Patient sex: F
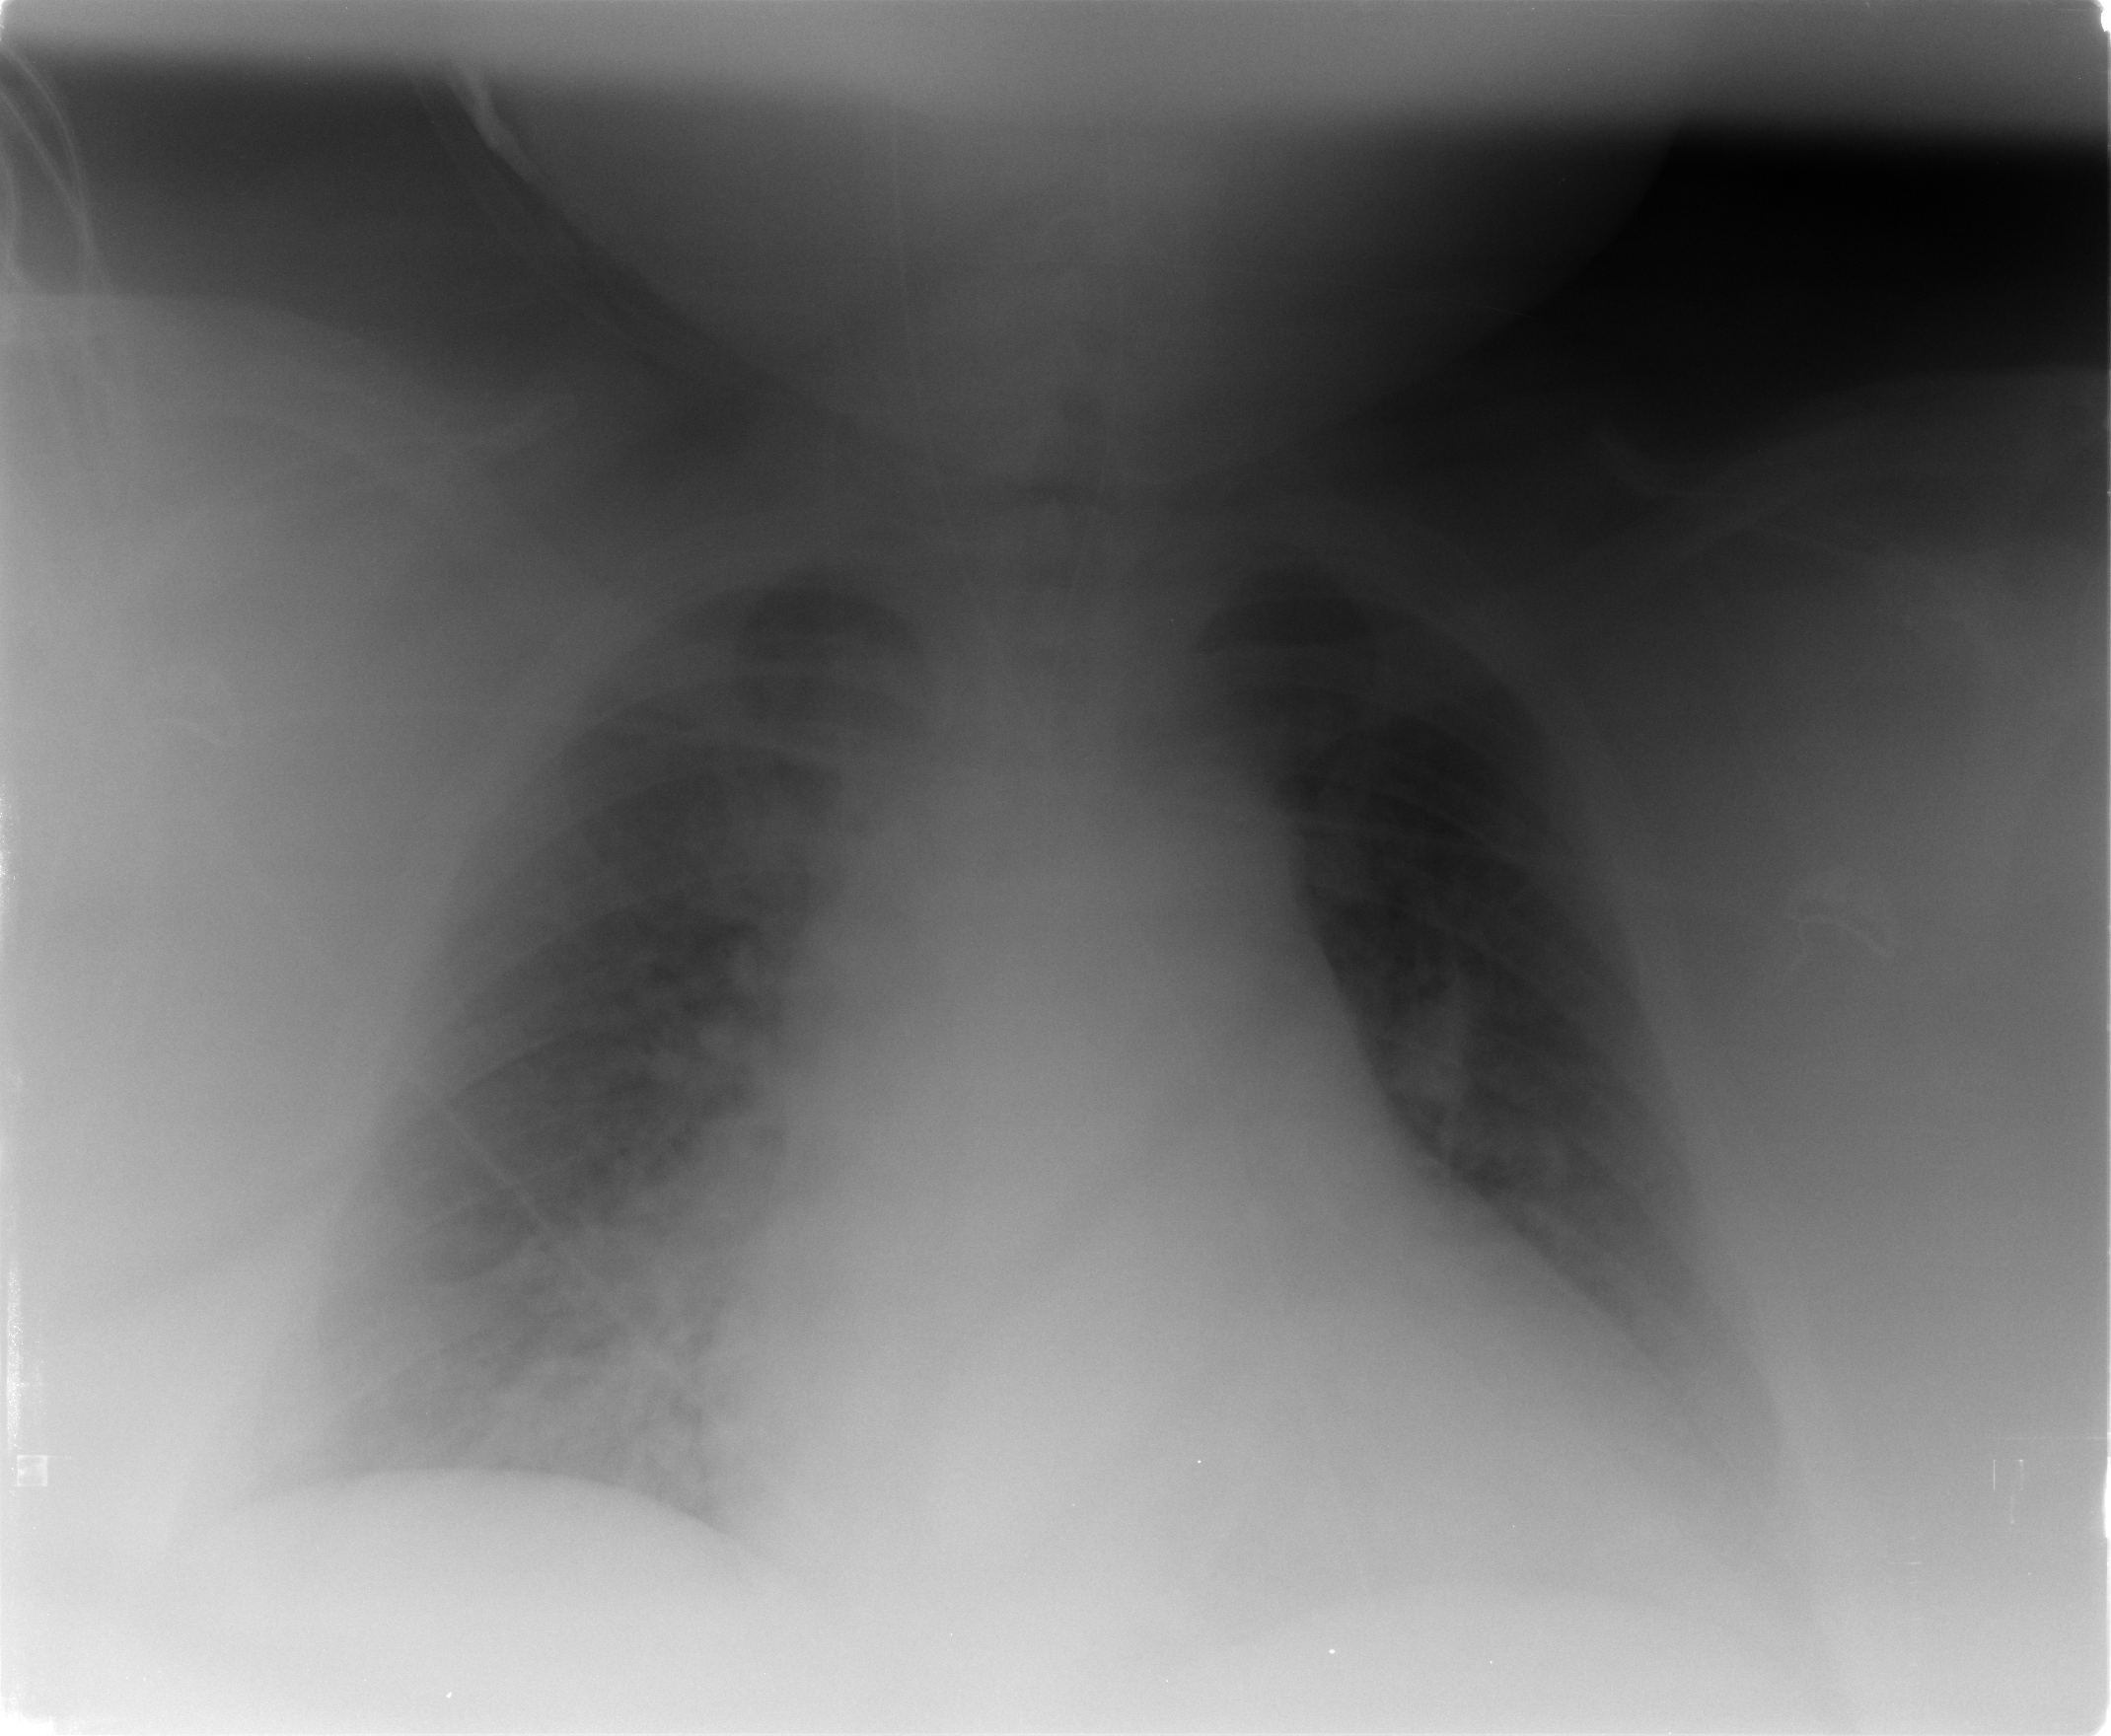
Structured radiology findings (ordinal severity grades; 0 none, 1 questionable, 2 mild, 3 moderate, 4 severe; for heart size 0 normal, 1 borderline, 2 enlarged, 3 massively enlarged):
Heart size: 2
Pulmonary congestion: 2
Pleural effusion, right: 0
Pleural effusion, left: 0
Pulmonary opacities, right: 2
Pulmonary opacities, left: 0
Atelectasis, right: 2
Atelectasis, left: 0